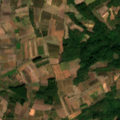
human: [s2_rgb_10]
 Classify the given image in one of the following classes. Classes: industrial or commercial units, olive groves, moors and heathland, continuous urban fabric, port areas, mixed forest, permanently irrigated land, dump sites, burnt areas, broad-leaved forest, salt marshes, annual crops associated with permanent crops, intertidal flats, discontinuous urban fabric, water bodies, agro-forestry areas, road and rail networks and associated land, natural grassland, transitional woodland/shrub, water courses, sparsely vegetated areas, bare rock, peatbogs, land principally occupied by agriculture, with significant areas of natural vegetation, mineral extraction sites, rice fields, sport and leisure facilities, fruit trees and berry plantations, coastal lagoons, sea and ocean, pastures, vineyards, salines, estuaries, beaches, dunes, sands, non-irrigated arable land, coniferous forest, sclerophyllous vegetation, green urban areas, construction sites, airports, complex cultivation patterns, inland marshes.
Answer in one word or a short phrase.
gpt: complex cultivation patterns, land principally occupied by agriculture, with significant areas of natural vegetation, broad-leaved forest